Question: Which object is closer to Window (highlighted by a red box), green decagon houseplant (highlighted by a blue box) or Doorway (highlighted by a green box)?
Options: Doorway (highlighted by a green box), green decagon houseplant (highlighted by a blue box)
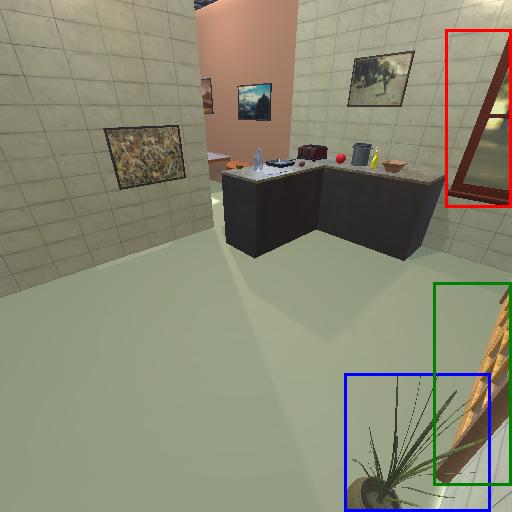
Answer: Doorway (highlighted by a green box)